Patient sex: M
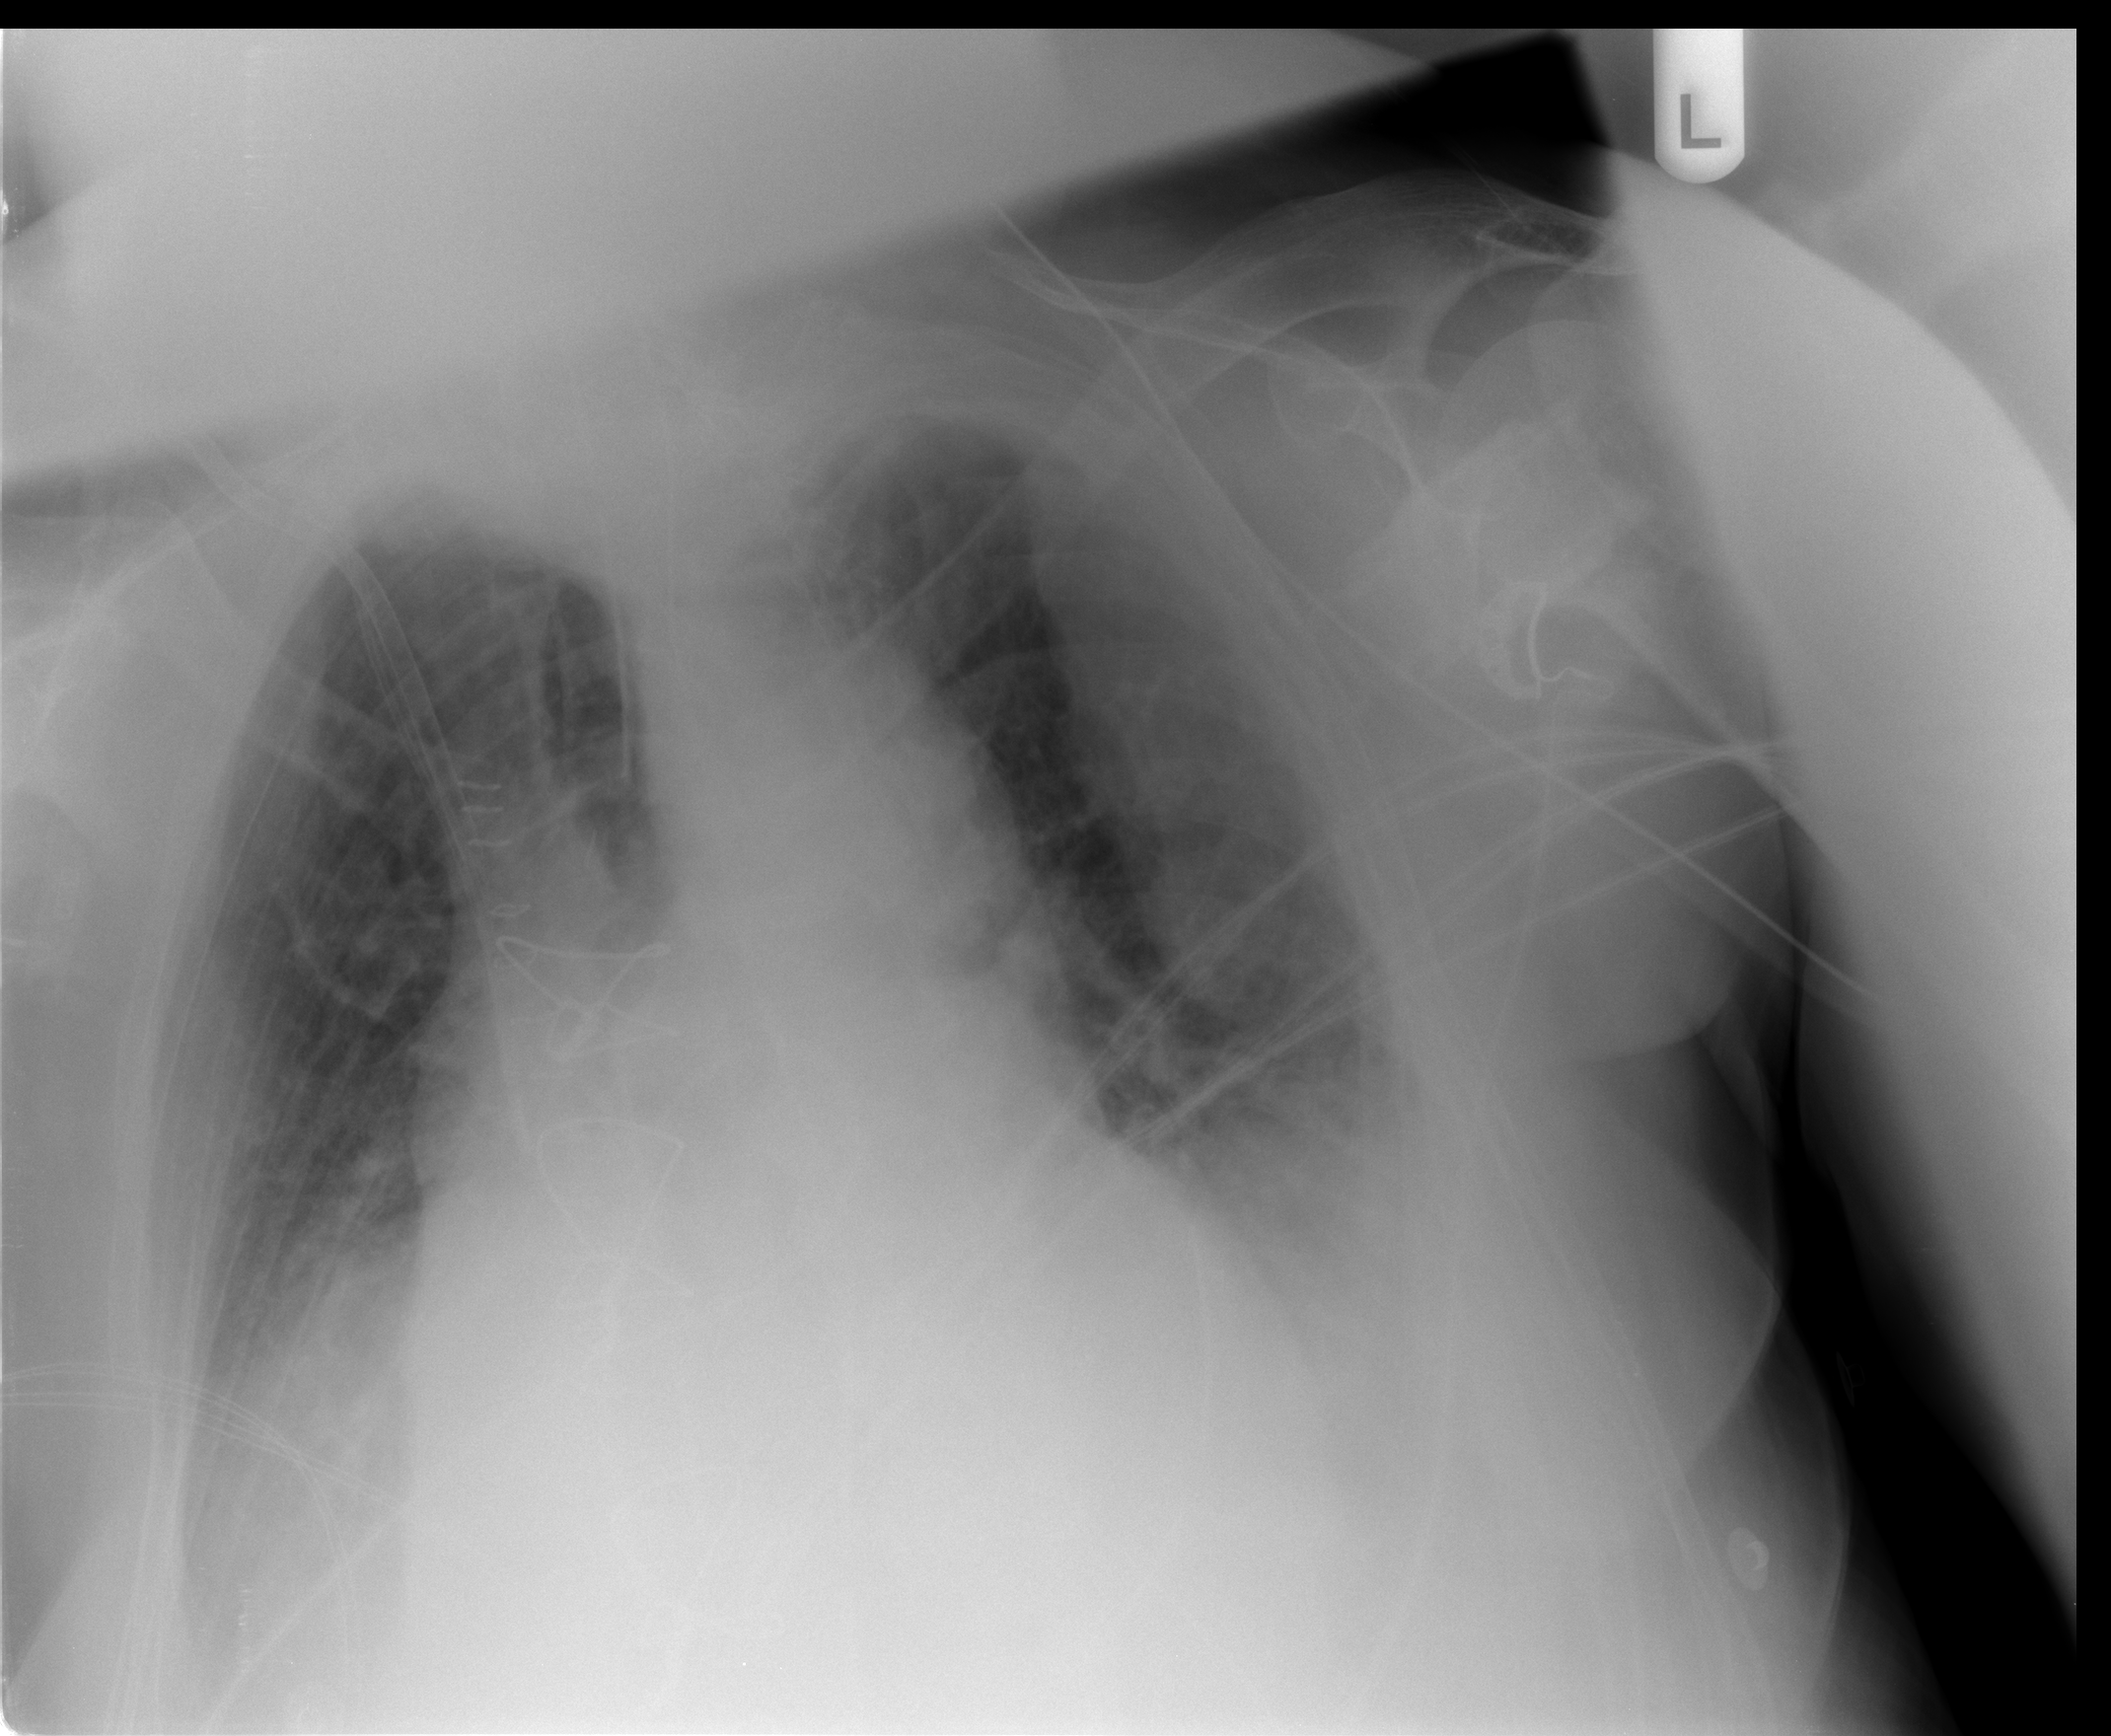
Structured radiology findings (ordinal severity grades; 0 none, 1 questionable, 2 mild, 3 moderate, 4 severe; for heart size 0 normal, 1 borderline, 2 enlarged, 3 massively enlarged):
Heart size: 2
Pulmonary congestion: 2
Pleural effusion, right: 2
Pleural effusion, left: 2
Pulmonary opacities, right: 0
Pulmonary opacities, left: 2
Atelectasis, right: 2
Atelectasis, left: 3